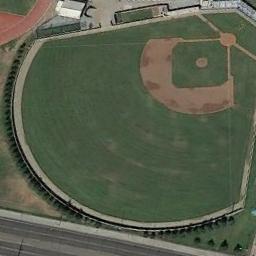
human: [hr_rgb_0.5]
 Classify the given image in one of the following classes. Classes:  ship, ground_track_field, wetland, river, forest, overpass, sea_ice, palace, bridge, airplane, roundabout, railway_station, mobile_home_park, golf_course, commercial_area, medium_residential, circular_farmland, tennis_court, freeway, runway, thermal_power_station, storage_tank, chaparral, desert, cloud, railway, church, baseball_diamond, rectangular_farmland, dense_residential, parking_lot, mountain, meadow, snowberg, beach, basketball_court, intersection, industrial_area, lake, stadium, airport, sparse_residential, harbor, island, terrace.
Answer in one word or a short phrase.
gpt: baseball_diamond